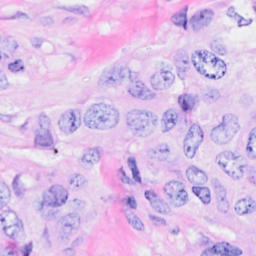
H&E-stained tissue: Breast